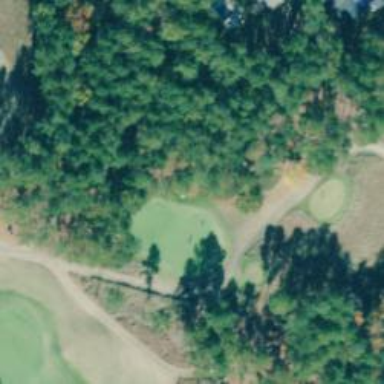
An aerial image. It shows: Path for both road and golf.